Chest X-ray:
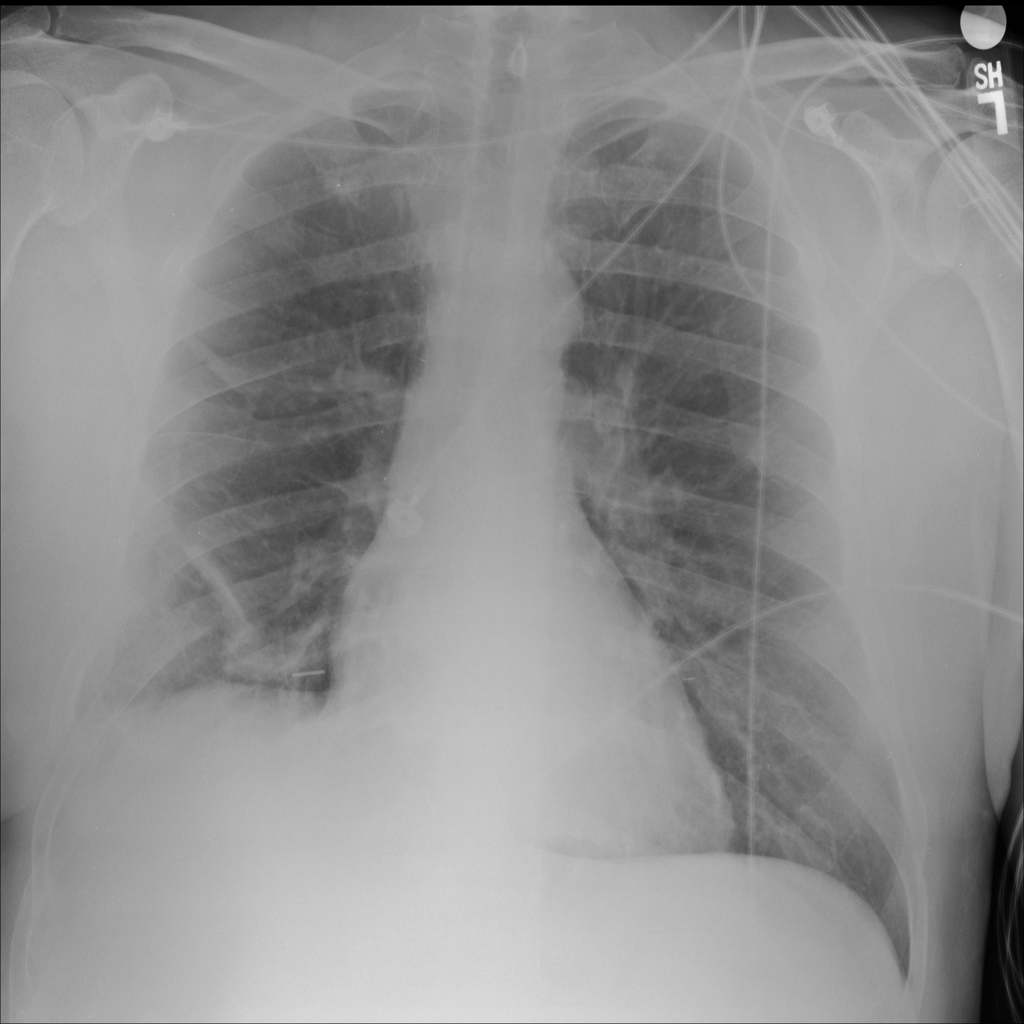
Findings: Consolidation, Atelectasis, Pleural Thickening, Effusion, Fracture
No abnormal finding: no